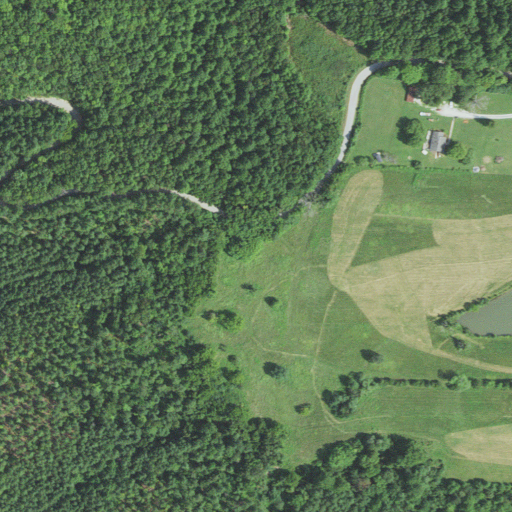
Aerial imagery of mountain in Virginia named Creasy Hill containing mixed forest, pasture, evergreen forest, deciduous forest, open development, and low intensity development